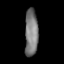
Tissue: lung
Cell type: Fibroblasts
Senescence score: 0.2117
Nuclear area (px): 612
Mean DAPI intensity: 121.495